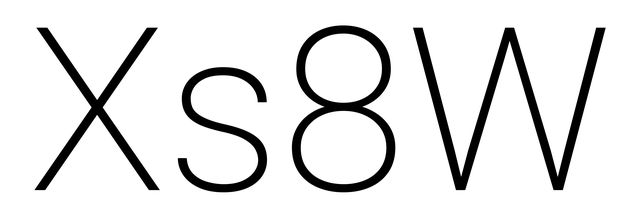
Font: Roboto_ExtraLight